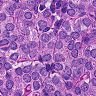
Metastatic tissue present: yes